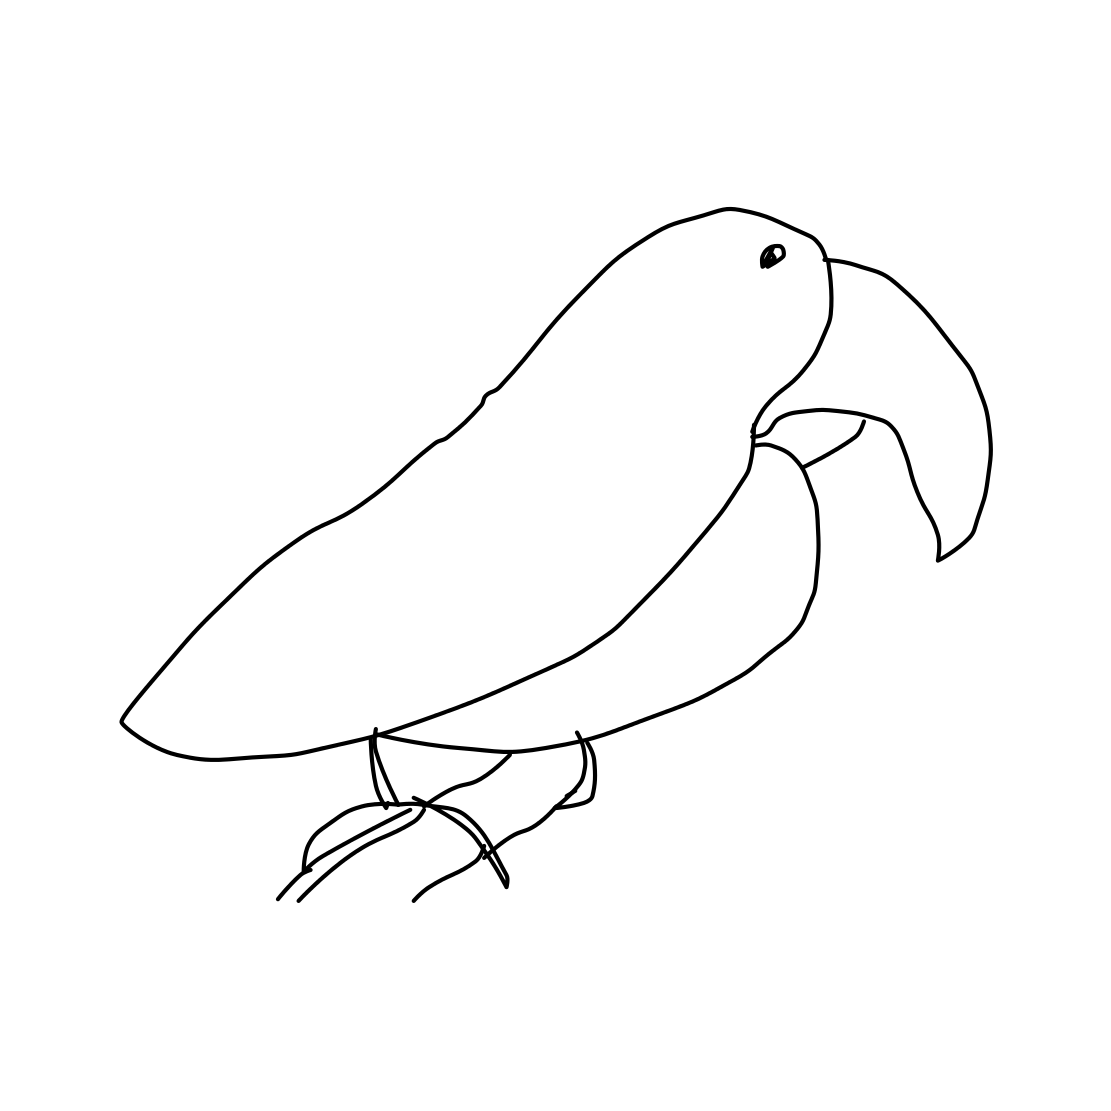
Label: parrot